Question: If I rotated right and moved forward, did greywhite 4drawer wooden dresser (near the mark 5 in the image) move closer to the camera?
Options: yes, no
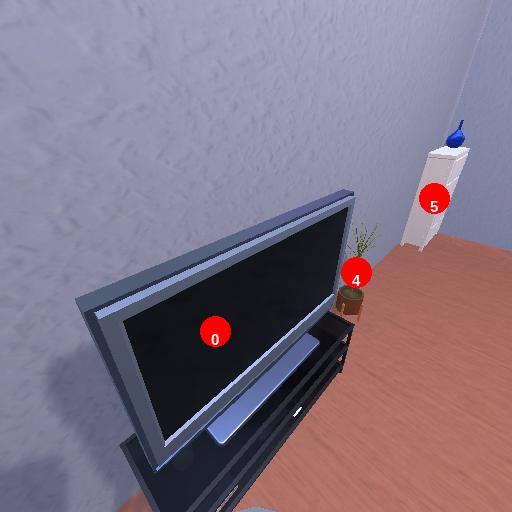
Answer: yes